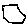
Label: hexagon